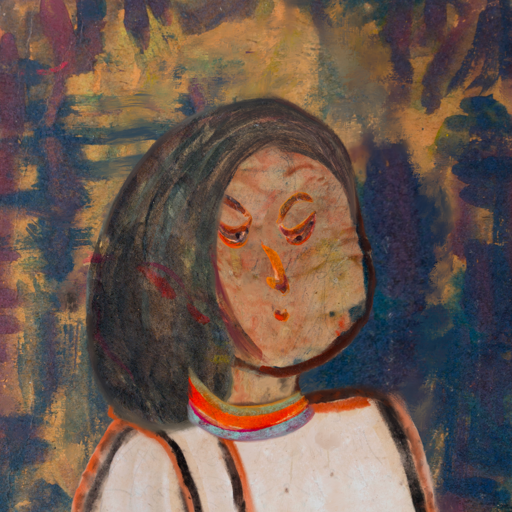
Background: InTheSun, Head And Neck Side: Orphan, Face Side: Hypocrite, Bust: Roy_Bahadur, Hair Side: Gypsy_Mother, Head Accessory: Blank, Second Necklace: Blank, Necklace: Sisters, Baby: Blank